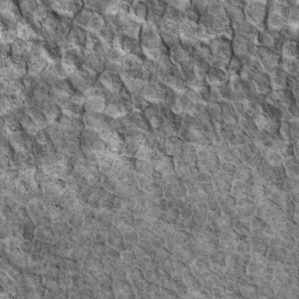
Label: non_frost